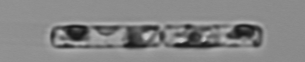
Label: Guinardia_delicatula